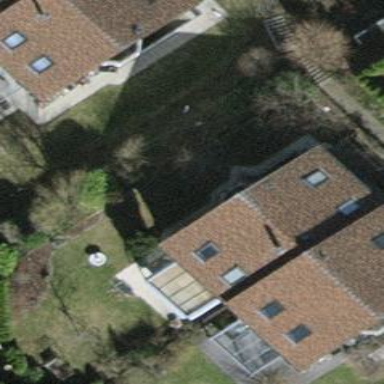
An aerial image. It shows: Terrace building.